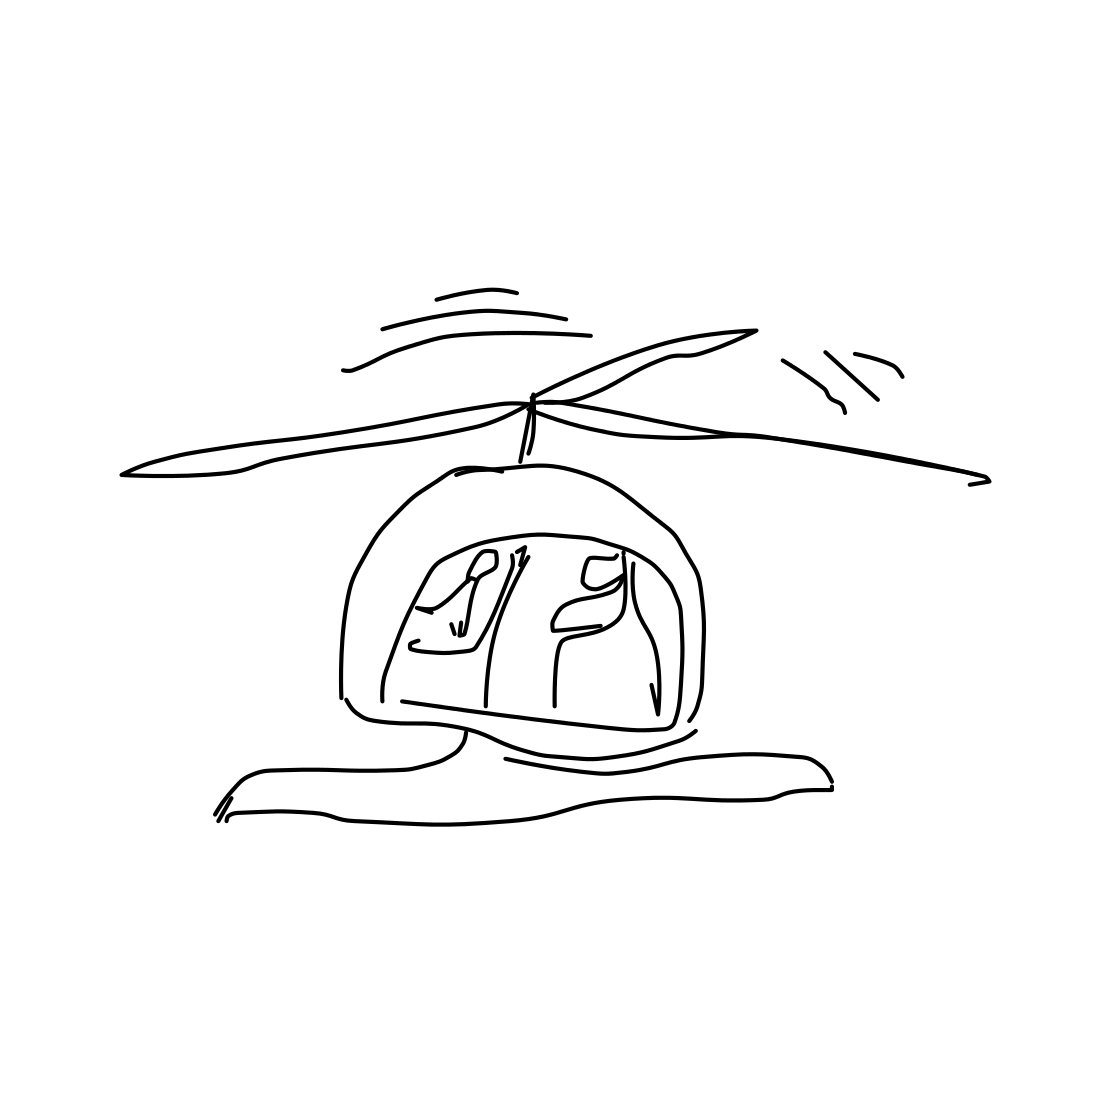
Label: helicopter